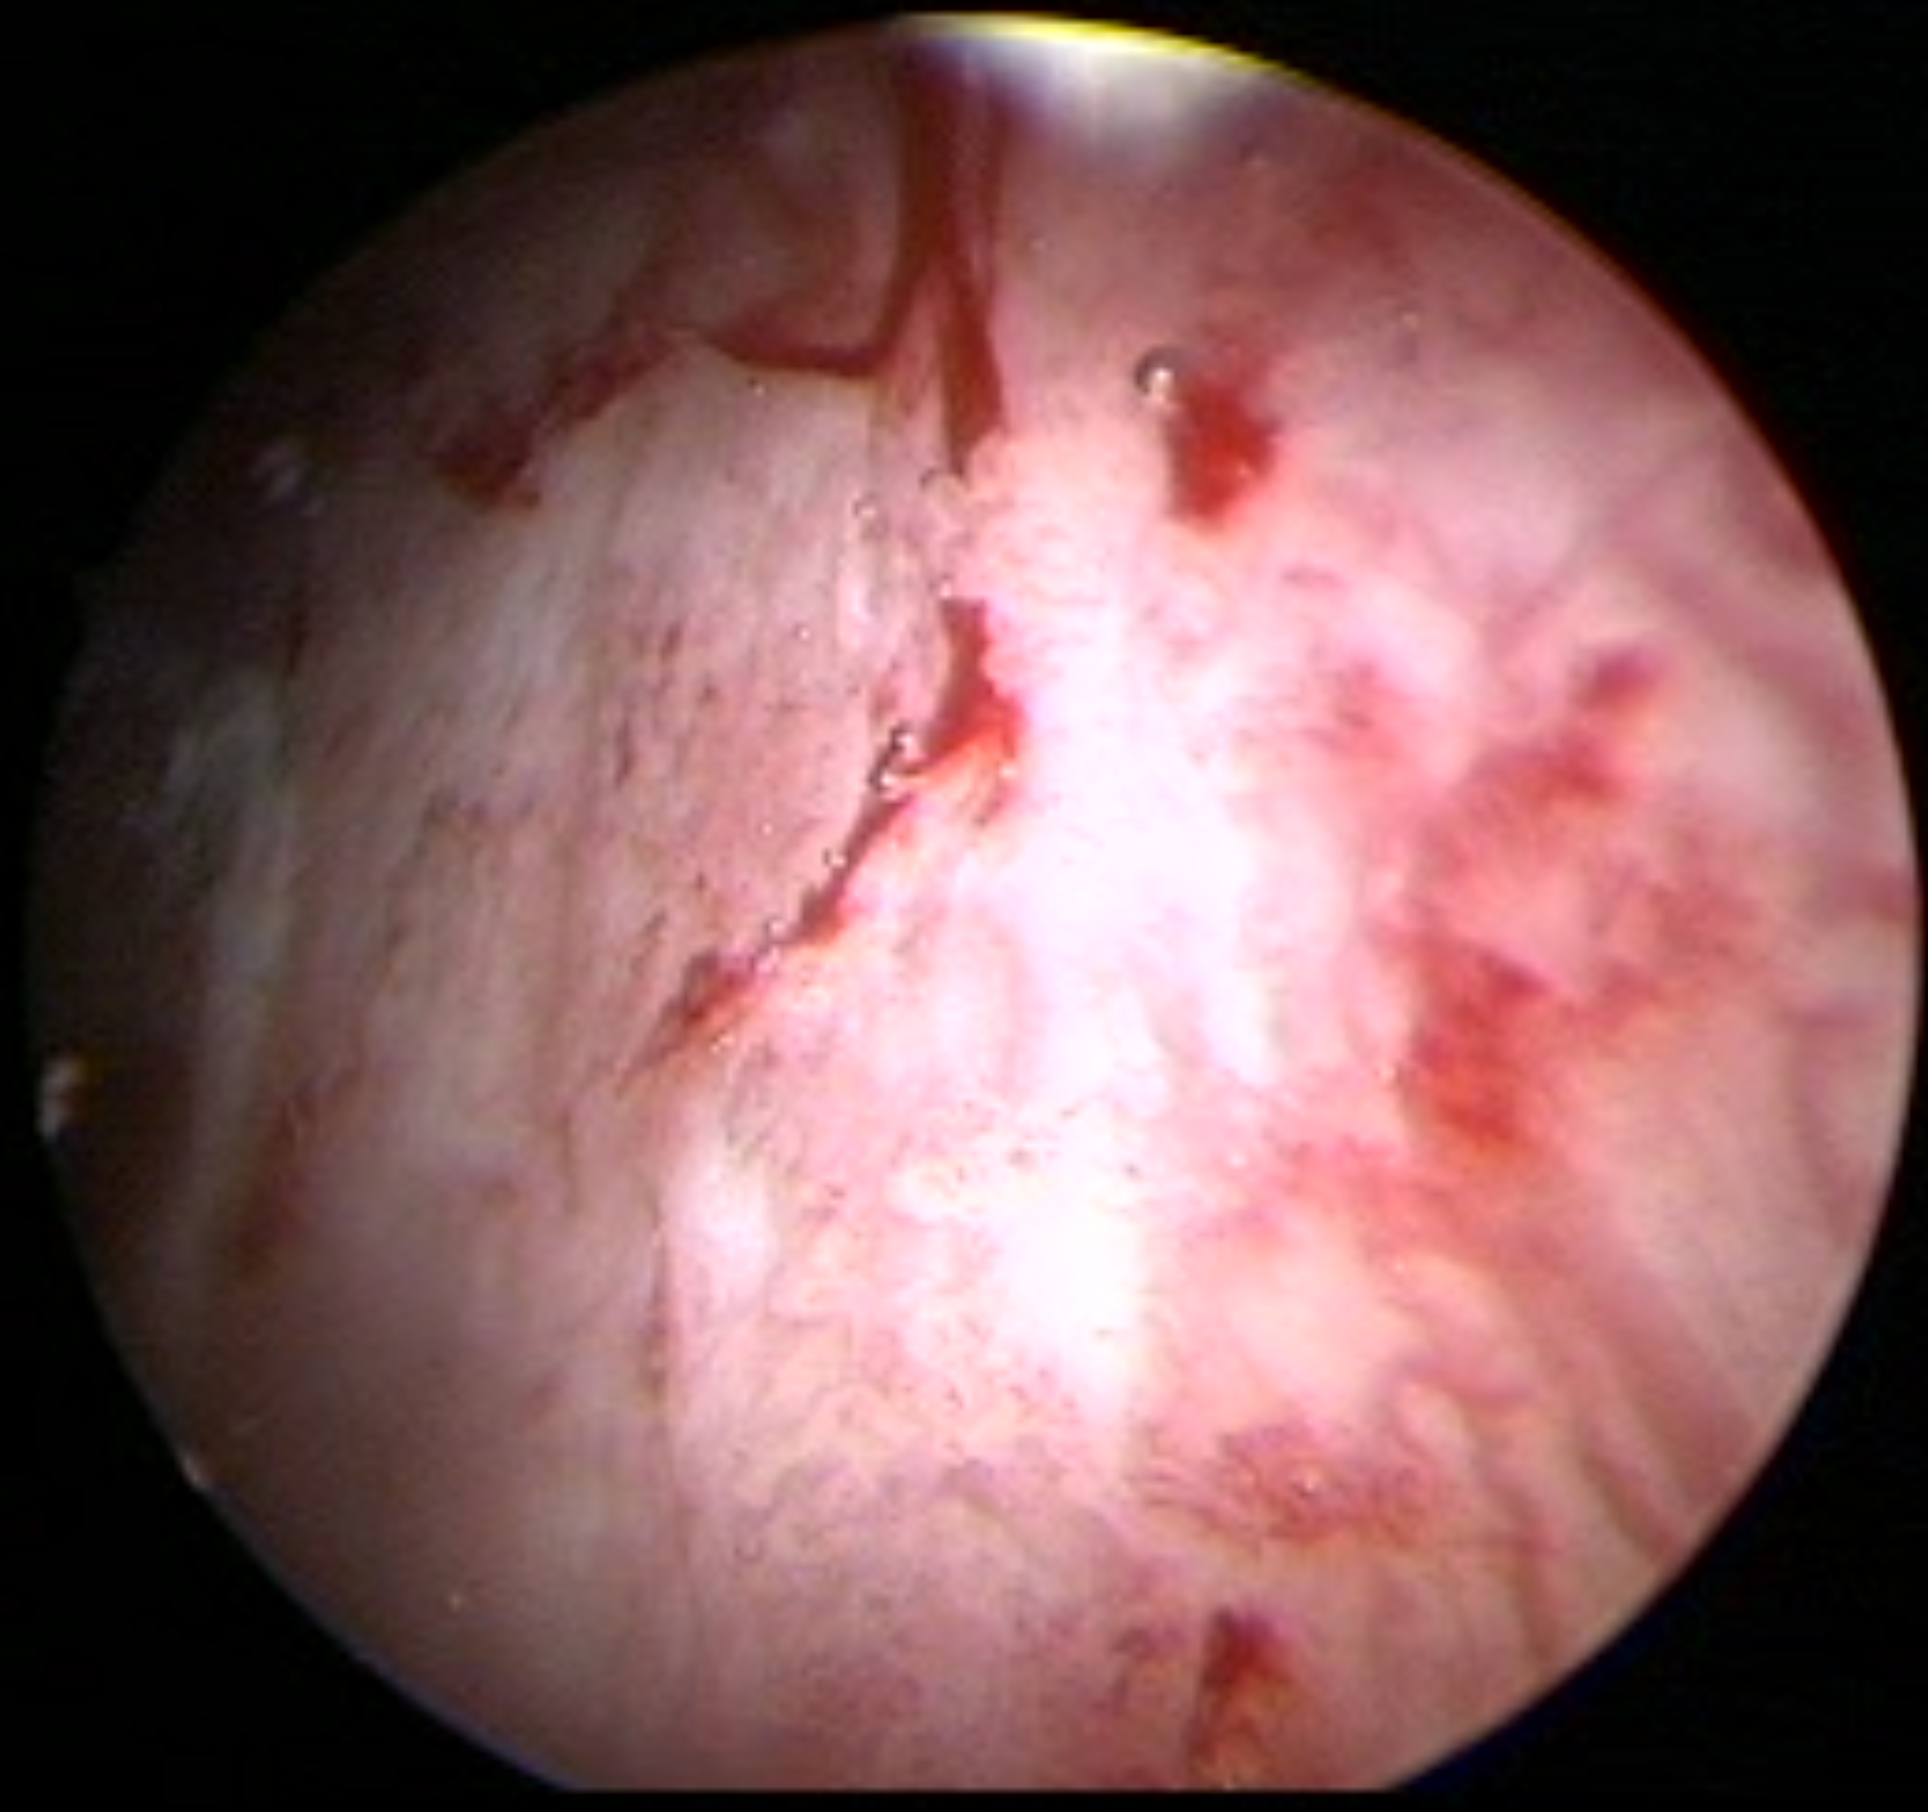
Modality: WLC
Class: Malignant
Subclass: HighGradePapillary
Lesion: L2
Stage: T1
Morphology: Non-papillary
Bladder cancer association: Yes